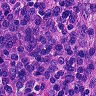
Metastatic tissue present: no